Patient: sex M, age 77
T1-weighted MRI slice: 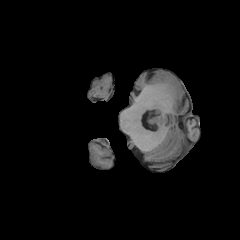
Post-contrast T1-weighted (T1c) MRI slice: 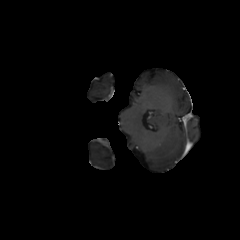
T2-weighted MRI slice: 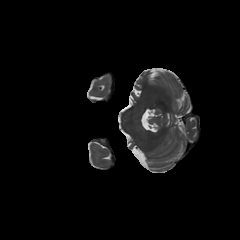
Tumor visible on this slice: no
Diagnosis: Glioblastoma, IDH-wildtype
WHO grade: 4